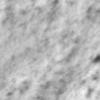
Label: no_change